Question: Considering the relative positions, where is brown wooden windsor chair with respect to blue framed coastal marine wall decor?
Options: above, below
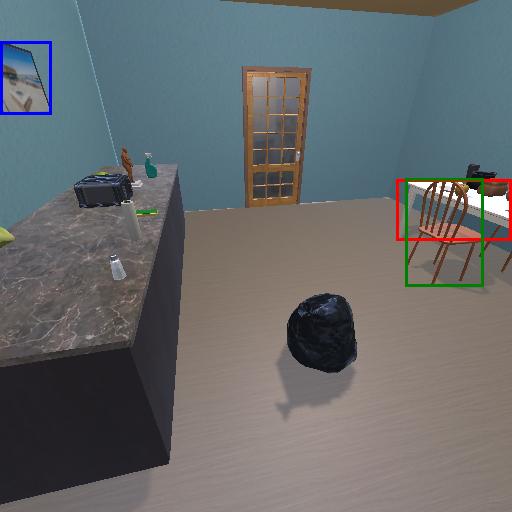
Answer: above